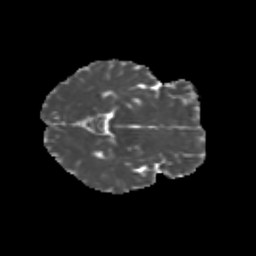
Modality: MD
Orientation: axial
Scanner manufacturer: siemens
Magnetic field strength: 3 T
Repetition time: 9.2 s
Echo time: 0.084 s